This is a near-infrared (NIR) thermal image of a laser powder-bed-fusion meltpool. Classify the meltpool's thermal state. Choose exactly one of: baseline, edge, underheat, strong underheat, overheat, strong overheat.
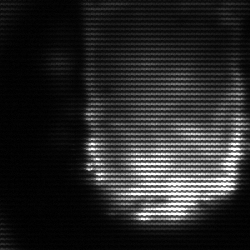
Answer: baseline